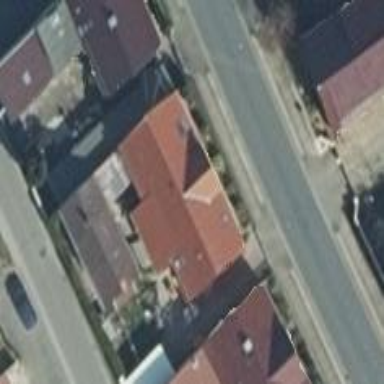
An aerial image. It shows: Simple and straightforward house.